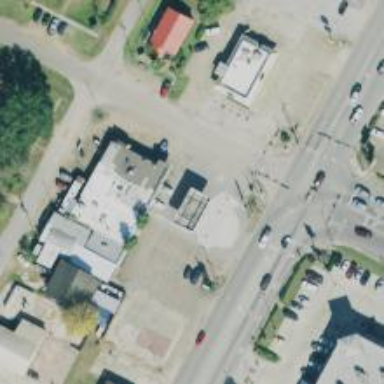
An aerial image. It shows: Convenience shop.